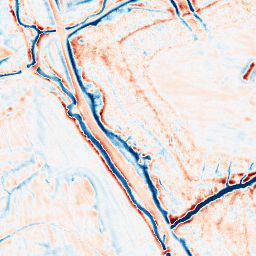
Category: edge_preserving
Decomposition family: bilateral
Decomposition parameters: d: 15
sigma_color: 25
sigma_space: 150
Upsampling method: lanczos
Upsampling parameters: scale: 8
Upsampling scale: 8